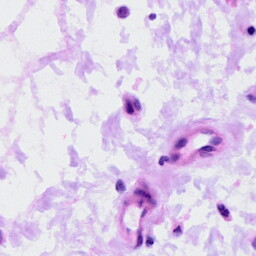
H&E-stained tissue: Ovarian